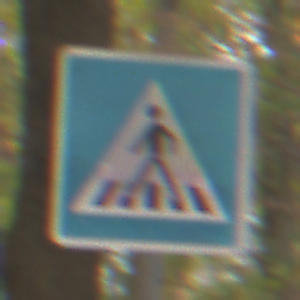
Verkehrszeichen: FussgaengerueberwegRechts
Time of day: Midday
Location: Outdoor (Nature)
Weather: Overcast
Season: NotSpecified
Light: Natural